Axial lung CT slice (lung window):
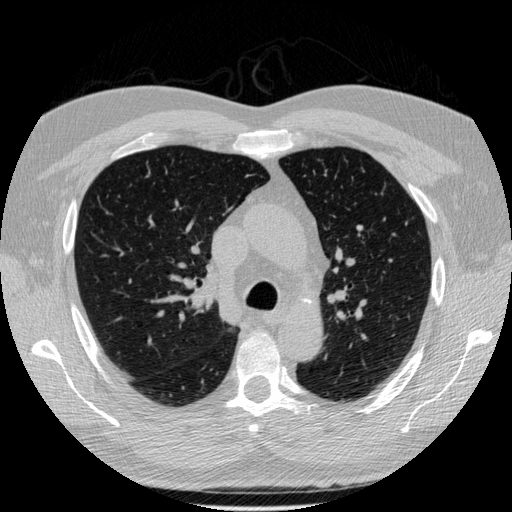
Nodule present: no